Question: I've got a chart :
'''
Ext.define('CarboZero.view.PieChart', {
extend: 'Ext.chart.PolarChart',
alias: 'widget.piechart',
requires: [
'CarboZero.view.override.PieChart'
],
config: {
animate: false,
store: 'relativedata',
colors: [
'#115fa6',
'#94ae0a',
'#a61120',
'#ff8809',
'#ffd13e',
'#a61187',
'#24ad9a',
'#7c7474',
'#a66111',
'#222222',
'#115ea6',
'#94cc0a',
'#b61120',
'#dd8809',
'#11d13e',
'#a68887',
'#94df9d',
'#7f74f4',
'#112341',
'#abcdef1'
],
series: [
{
type: 'pie',
renderer: function(sprite, record, attributes, index, store) {
if(record.type === 'label')
{
var total = Ext.getStore('relativedata').getTotal();
var name = record.text;
var value = Ext.getStore('relativedata').getByName(name);
var ratio = Math.round((value/total)*10000)/100;
sprite.labelCfg.text = sprite.labelCfg.text +" : "+ ratio +"%";
}
},
labelField: 'strName',
xField: 'numValue'
}
],
interactions: [
{
type: 'rotate'
}
],
legend: {
xtype: 'legend',
docked: 'bottom',
itemId: 'pie_legend',
itemTpl: [
'<tpl if="value != 0">',
' <span class="x-legend-item-marker {[values.disabled?'x-legend-inactive':'']}" style="background:{mark};"></span>{name}',
'</tpl>'
],
maxItemCache: 100,
store: 'relativedata'
},
listeners: [
{
fn: 'onPolarInitialize',
event: 'initialize'
}
]
}
});
'''
Which uses this store
'''
Ext.define('CarboZero.store.RelativeData', {
extend: 'Ext.data.Store',
alias: 'store.relativedata',
requires: [
'CarboZero.model.RelativeElement'
],
config: {
destroyRemovedRecords: false,
model: 'CarboZero.model.RelativeElement',
storeId: 'relativedata'
},
getTotal: function() {
var total =0;
for( var i=0; i<this.getCount();i++)
{
total += this.getAt(i).get('numValue');
}
return total;
},
getByName: function(name) {
var value;
for(var i=0;i<this.getCount();i++)
{
if(this.getAt(i).get('strName')===name)
{
value = this.getAt(i).get('numValue');
break;
}
}
return value;
}
});
'''
I fill my store using this function :
'''
var relStore = Ext.getStore('relativedata');
var eleStore = Ext.getStore('element');
var relModel;
var eleModel;
var boolAdded = false;
relStore.removeAll();
//Convert to CO2 qty
for(var i = 0; i< eleStore.getCount();i++)
{
eleModel = eleStore.getAt(i);
relModel = Ext.create(APPNAME + '.model.RelativeElement');
relModel.set('strName',eleModel.get('strName'));
relModel.set('numValue', elementCompute(eleModel));
if(eleModel.get('numValue')*eleModel.getFactor() >0)
{
boolAdded = true;
relStore.add(relModel);
}
}
APP.getController('TitleBar').parentToTitle();
//No element had a value superior to 0, nothing is displayed
if(!boolAdded)
{
APP.getController('PopUp').chartAlert();
}
this.refreshpie(); ///SPECIAL LINE NEEDED
'''
Has you can see this store is local and use another store to fill it self.
The last line of the function used to fill the store-linked to the chart is 'this.refreshpie()' which does some magic but clearly contribute to the problem I have. Here it is :
'''
pie.sync();
pie.redraw();
'''
If those lines are not there, no chart is displayed at all. Which does not make sense since .sync should be use for non-local store...
Problem is, i'm happy that it works at displaying the chart... but there is one little thing that i could not understand.
My chart display a level of my data-tree, when I go to another level the store is updated with the nodes in that level.
What happens is that when I go up in the tree, this kind of problem happens

The old data labels stay on the chart (Coal, Nuclear) and the new one is added over it...
I checked the store, it's filled with the right models, I checked everything I could check inside the pie+chart model and couldnt find anything messed up...
IE. In this picture only Electricity is supposed to be displayed.
Can someone help me out, the black magic of sencha touch charts is getting the upper hand on my patience.
Good to know if i were to do a rotation of the chart (interation rotation - proced on gesture) the labels would reset themselve and display properly...
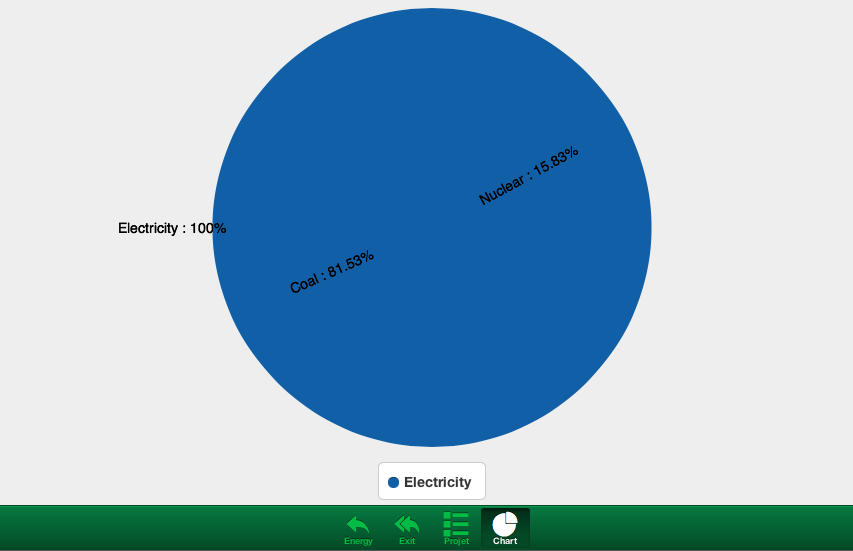
Answer: Let's call 'Serie._label.instances' array has 'arrLabels'.
Get the serie from 'attributes.serie' in the 'renderer()'
- 'arrLabels'- - -
My solution was to make double check and slice those elements out 'arrLabels.slice(index,1)' and 'chart.refresh()'.
I would not recommend this solution if the store contains alot of elements has it will be called alot.
'renderer()' is actually called 4 time by sprite to display 'O(4n)'...
Plus we know that you need to check if the element needs to be displayed or not which would be in 'O(N)'.
So it would be 'O(n^(4n))' approx 'O(n^n)'.
I bug reported it, sencha team should probably do something about it.
Bug report : <URL>